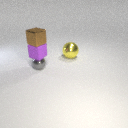
small purple rubber cube below small brown metal cube